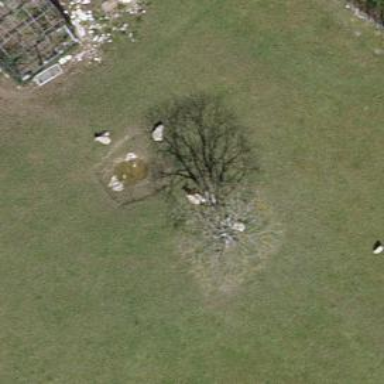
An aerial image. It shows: Deciduous broadleaved tree.